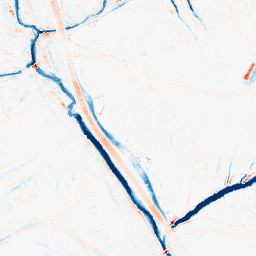
Category: morphological
Decomposition family: tophat_combined
Decomposition parameters: size: 5
Upsampling method: regularized
Upsampling parameters: scale: 2
lambda_reg: 0.001
Upsampling scale: 2